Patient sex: F
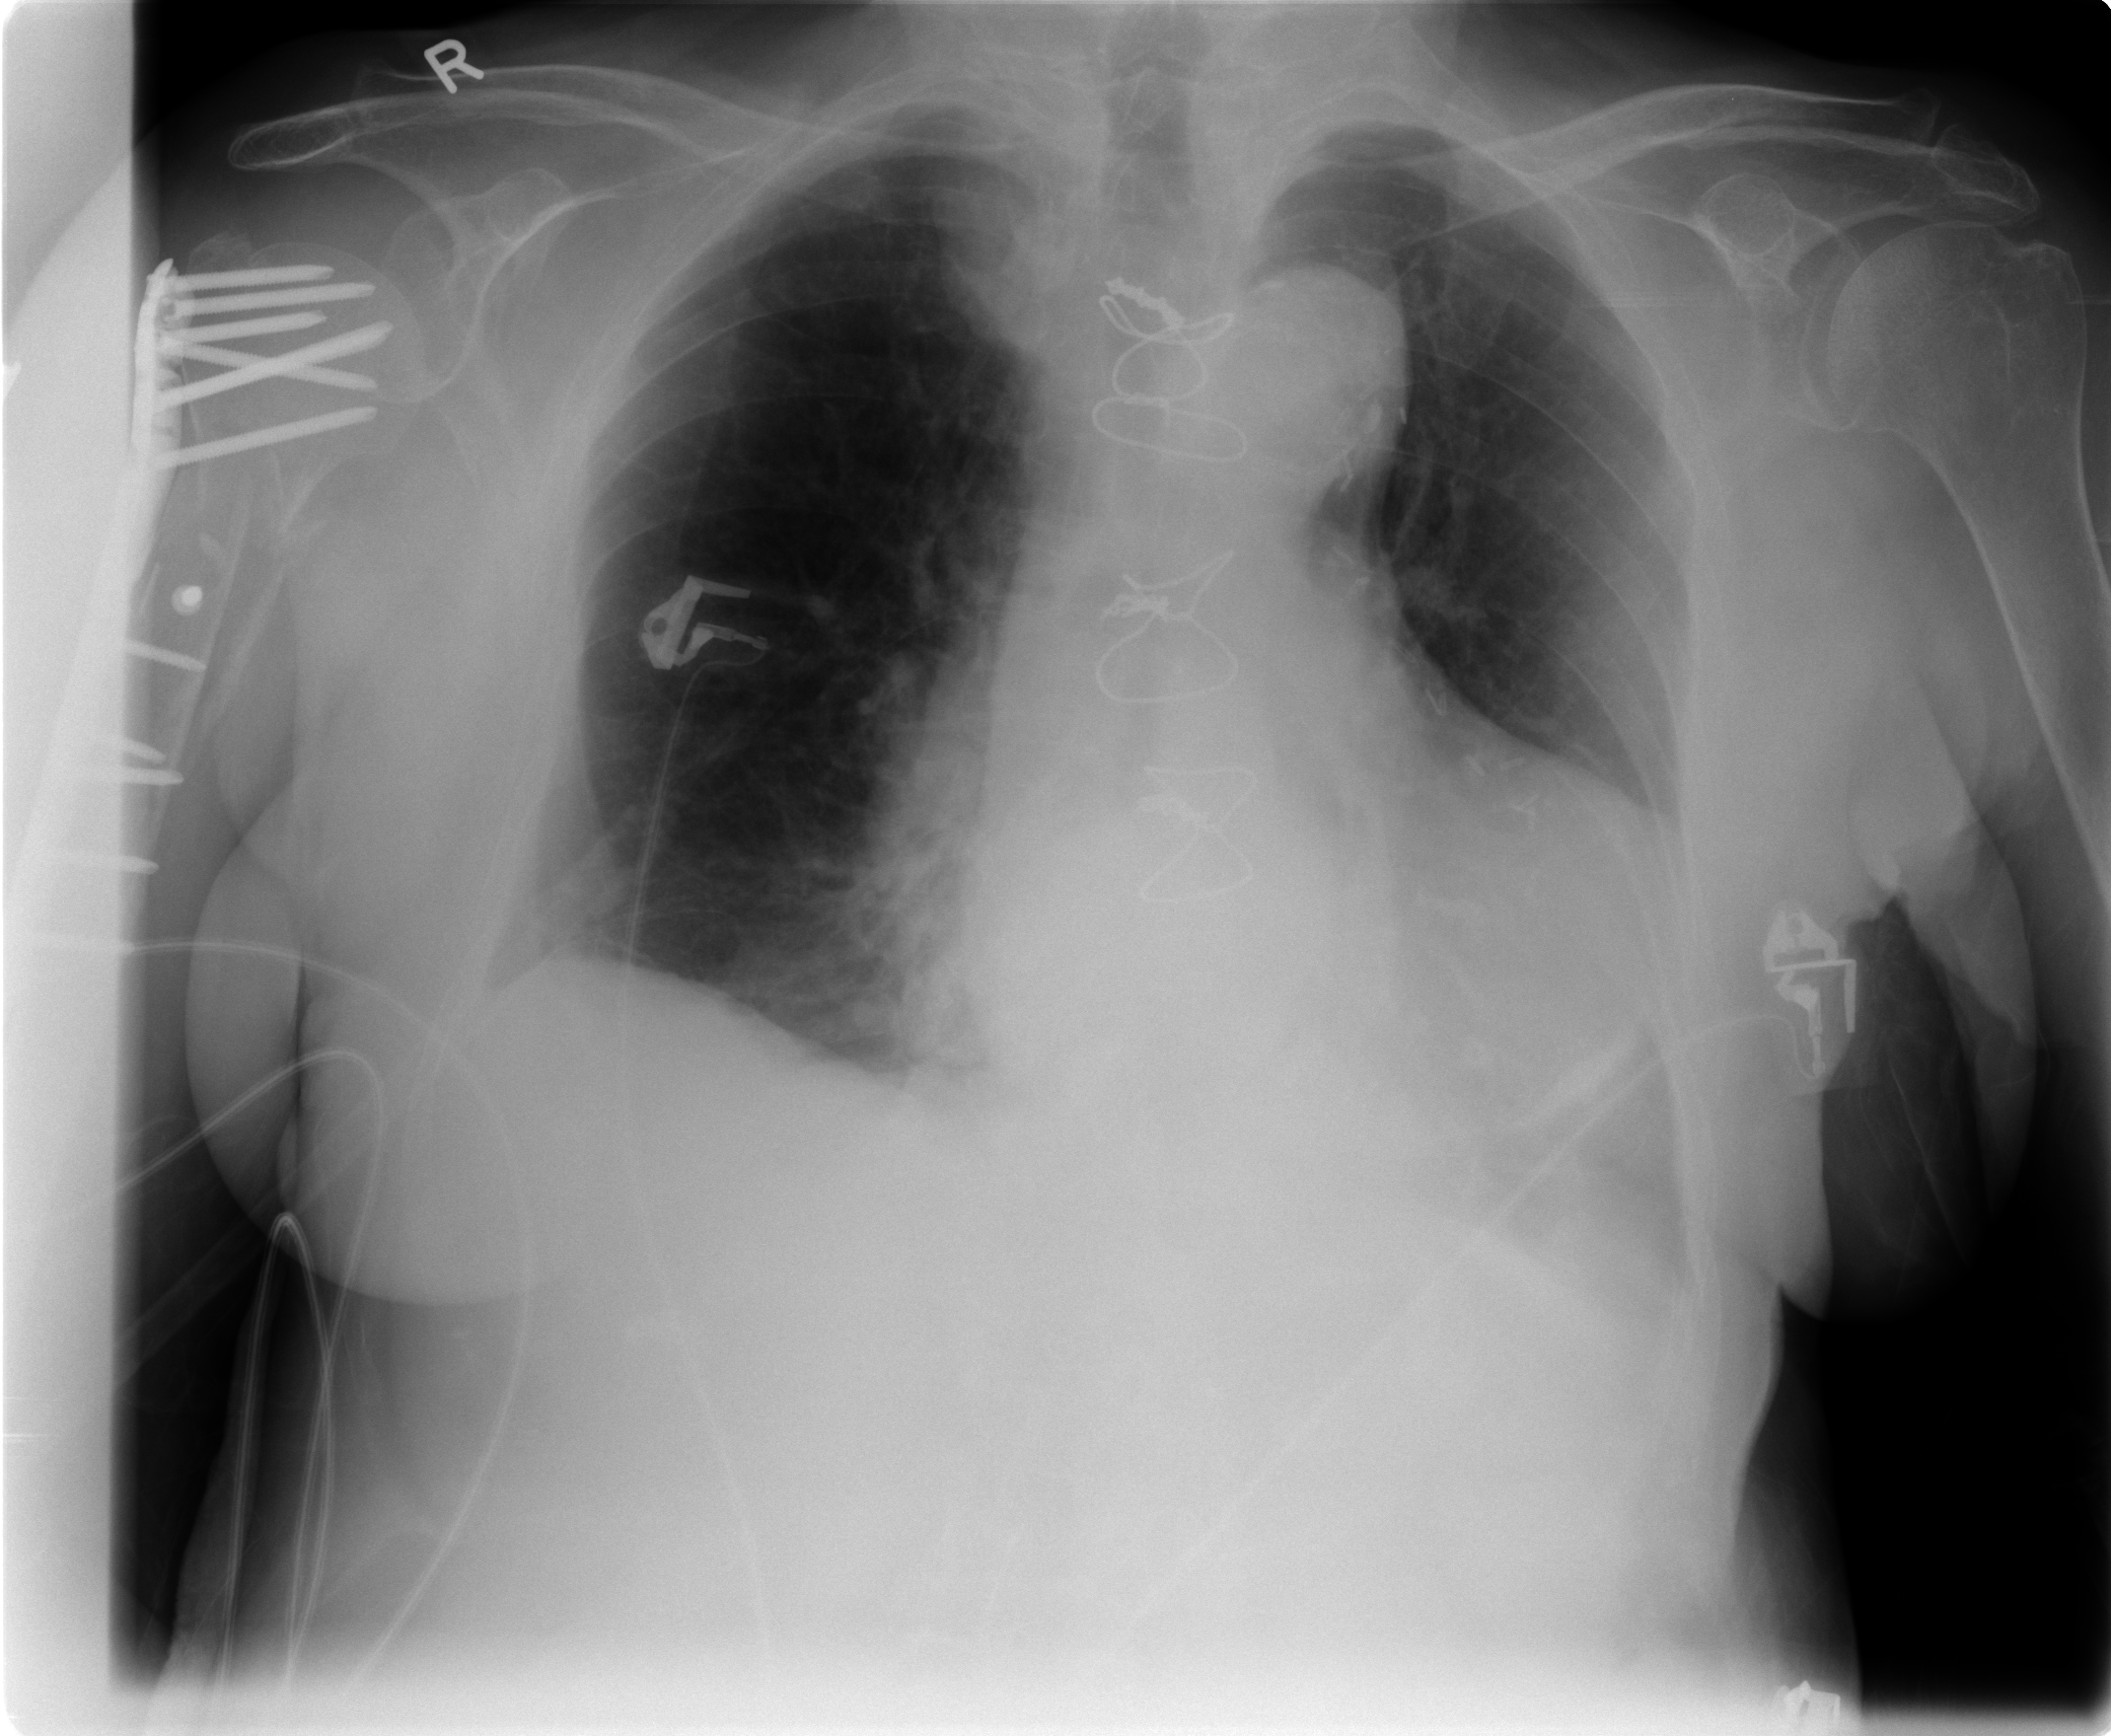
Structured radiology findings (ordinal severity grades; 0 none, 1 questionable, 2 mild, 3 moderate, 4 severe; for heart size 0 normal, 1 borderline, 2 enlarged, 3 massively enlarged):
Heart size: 2
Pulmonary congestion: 2
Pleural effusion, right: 0
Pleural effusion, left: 1
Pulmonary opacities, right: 0
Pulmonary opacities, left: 0
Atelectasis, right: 2
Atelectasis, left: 2